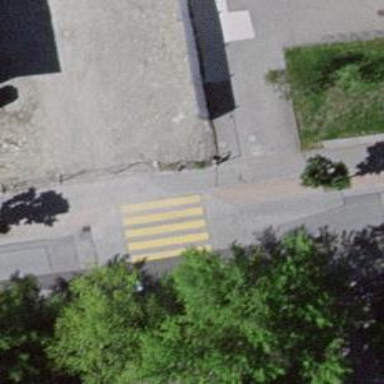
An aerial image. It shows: Uncontrolled zebra crossing on the road.